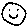
Label: smiley face